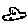
Label: car